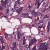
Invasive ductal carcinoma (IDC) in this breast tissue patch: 1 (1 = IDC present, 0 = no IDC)